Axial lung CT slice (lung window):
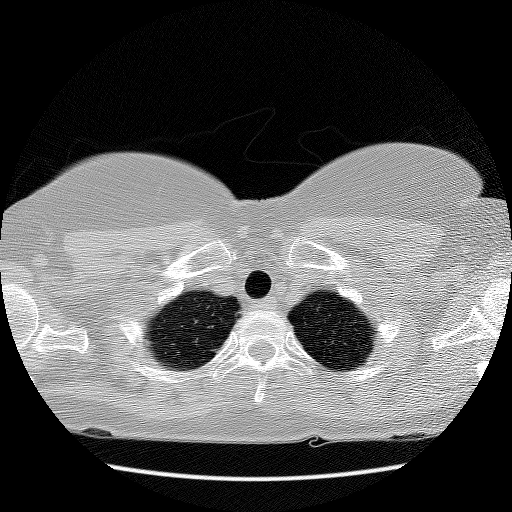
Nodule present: no